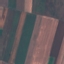
Land use / land cover: AnnualCrop